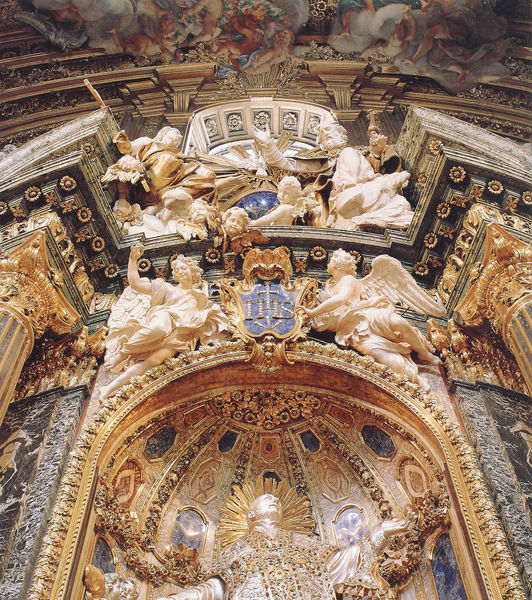
Titel: Ignatius-Altar (hl. Ignatius von Loyola)
Künstler: Andrea Pozzo
Standort: Rom, Il Gesù (EU - I - Latium)
Schlagwörter: blau, weiß, grün, bunt, licht, marmor, säule, säulen, barock, stein, kirche, gewand, gold, engel, statue, wandmalerei, nische, antike, kunst, altar, wandschmuck, wappen, heiligenschein, antikisierend, fresko, golden, heilig, maria, fotographie, kapitel, bildhauer, strahlenkranz, ihs, prachtboll